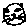
Label: cat